Question: I am trying to define a template member function in a class, and MSVC crashes everytime I try to build this code. I am not sure if this is a bug in Visual Studio 2008. Here is a minimal example.
'testTemp.h' header file:
'''
#pragma once
#include <vector>
#include <iostream>
class testTemp
{
public:
testTemp(void);
~testTemp(void);
template<typename T>
std::vector<T> m_vMonitorVec;
int MonitorSignal(T x, std::vector<T> vec, int len);
};
'''
and here is 'testTemp.cpp':
'''
#include "StdAfx.h"
#include "testTemp.h"
testTemp::testTemp(void)
{
}
testTemp::~testTemp(void)
{
}
template<typename T>
int testTemp::MonitorSignal(T inp, std::vector<T> monVec, int len)
{
return 0;
}
'''
and stdafx.h is:
'''
#pragma once
#include "targetver.h"
#include <stdio.h>
#include <tchar.h>
'''
I am running this in MSVC 2008, whenever I try to build this code, I get the following crash:

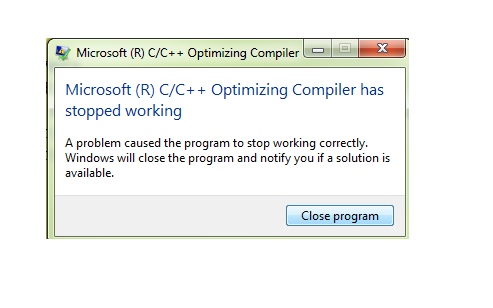
Answer: Template variables are new in c++14. VS2008 certainly doesn't implement them.
'''
template <typename T> std::vector<T> m_vMonitorVec;
'''
should likely be
'''
template <typename T>
class testTemp {
public:
testTemp(void) { }
~testTemp(void) { }
int MonitorSignal(T x, std::vector<T> const& vec, int len) {
return 0;
}
private:
std::vector<T> m_vMonitorVec;
};
'''
I suggested inline implementation because of this: <URL>
---
You could report a compiler bug but they won't fix that old version.